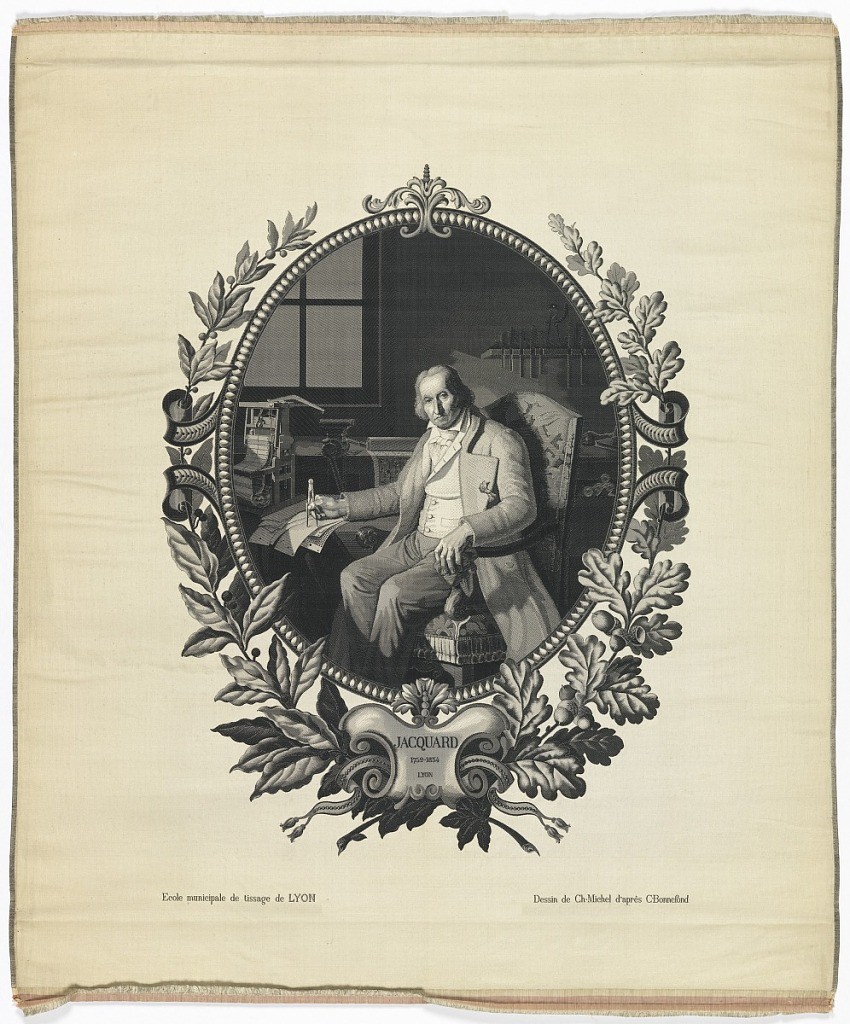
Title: Portrait
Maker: Claude Bonnefond, French, 1796–1860
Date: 19th century
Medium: silk Technique: Jacquard woven
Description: Panel showing a portrait of Jacquard seated in a chair in his textile workroom; he holds a compass. Underneath the portrait is the notation: "Jacquard 1752-1834." Beneath that are the notations: "Ecole municipale de tissage de Lyon" and "Dessin de Ch Michel d'apres C. Bonnefond."